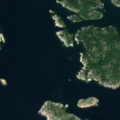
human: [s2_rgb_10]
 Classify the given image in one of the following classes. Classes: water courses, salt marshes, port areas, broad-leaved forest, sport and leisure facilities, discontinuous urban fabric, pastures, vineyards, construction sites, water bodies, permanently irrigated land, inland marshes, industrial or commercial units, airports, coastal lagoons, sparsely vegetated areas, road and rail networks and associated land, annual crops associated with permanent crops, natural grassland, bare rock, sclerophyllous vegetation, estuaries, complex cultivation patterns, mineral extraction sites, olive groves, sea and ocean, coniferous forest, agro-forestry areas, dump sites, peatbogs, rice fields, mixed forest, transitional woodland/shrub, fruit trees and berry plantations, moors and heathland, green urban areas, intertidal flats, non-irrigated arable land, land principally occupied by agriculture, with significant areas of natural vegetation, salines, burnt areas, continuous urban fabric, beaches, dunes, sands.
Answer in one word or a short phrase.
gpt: mixed forest, sea and ocean